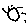
Label: sun